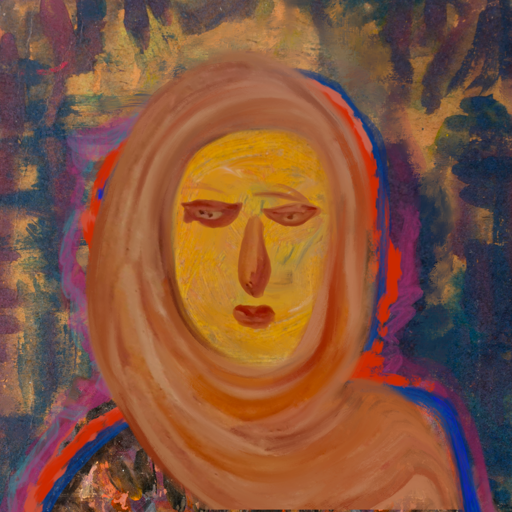
Background: InTheSun, Head And Neck Front: After_Raid, Face Front: Pious_Lady, Bust: Gypsy_Queen, Hair Front: Experience, Head Accessory: Pious_Lady_Scarf, Second Necklace: Blank, Necklace: Blank, Baby: Blank